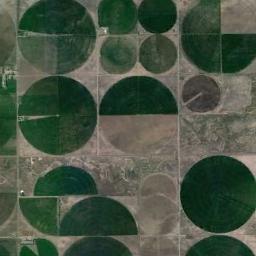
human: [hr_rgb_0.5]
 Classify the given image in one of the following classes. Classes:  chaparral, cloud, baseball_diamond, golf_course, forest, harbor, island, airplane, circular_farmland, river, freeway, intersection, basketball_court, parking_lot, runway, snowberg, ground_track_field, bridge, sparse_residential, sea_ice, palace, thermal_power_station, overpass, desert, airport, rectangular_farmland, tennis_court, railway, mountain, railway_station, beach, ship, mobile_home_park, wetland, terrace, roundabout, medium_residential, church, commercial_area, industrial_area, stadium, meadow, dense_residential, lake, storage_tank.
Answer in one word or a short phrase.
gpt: circular_farmland